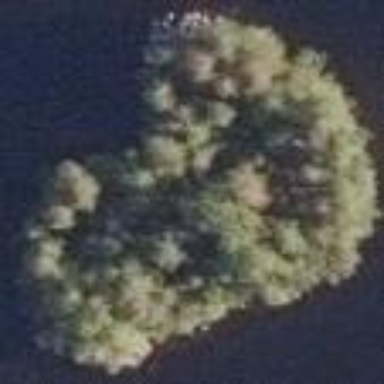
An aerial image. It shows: Islet.